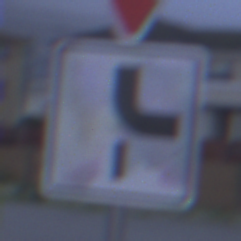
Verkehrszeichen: VerlaufVorfahrtsstrasse10
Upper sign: VorfahrtGewaehren
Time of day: SunriseSunset
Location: Outdoor (Urban)
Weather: Overcast
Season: NotSpecified
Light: Natural